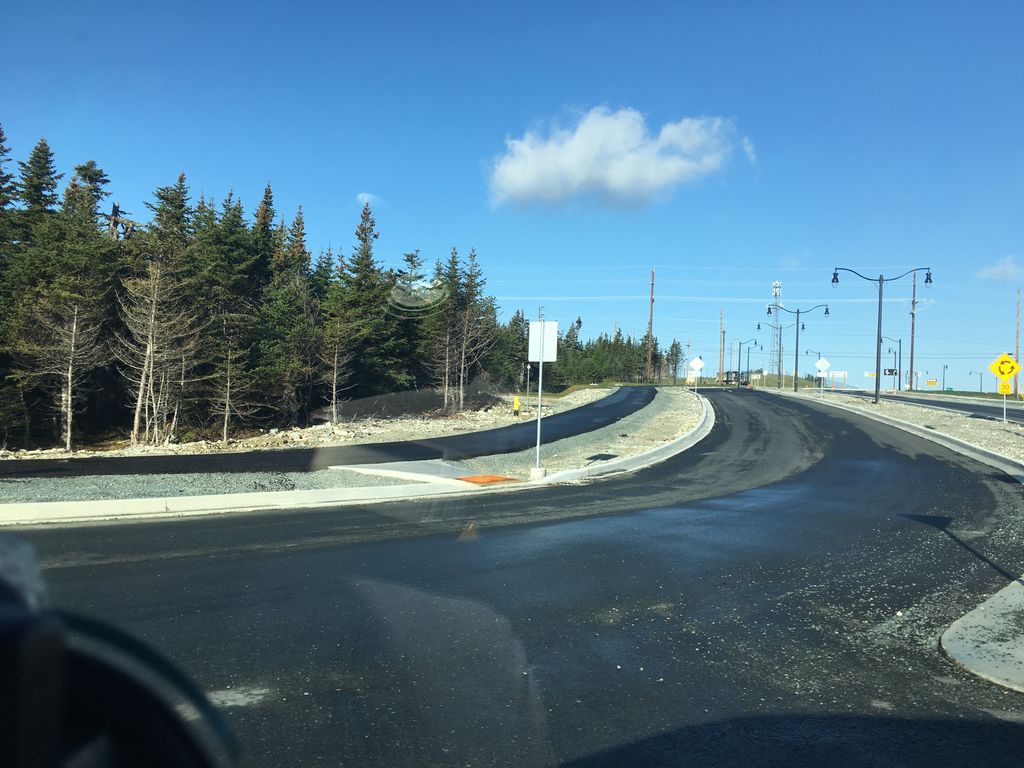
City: st_johns